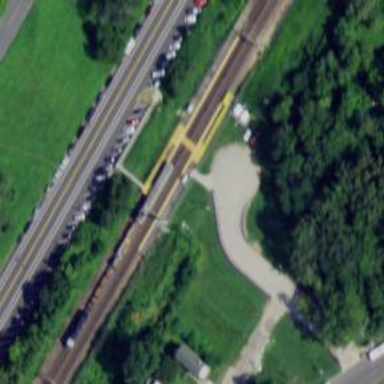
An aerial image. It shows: Railway crossing.